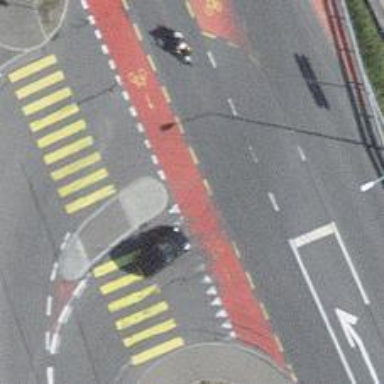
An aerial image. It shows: Marked crossing with surface markings on the road.